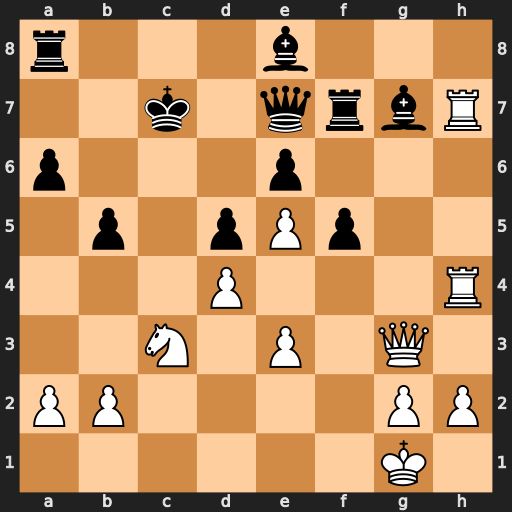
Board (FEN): r3b3/2k1qrbR/p3p3/1p1pPp2/3P3R/2N1P1Q1/PP4PP/6K1
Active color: w
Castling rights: -
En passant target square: -
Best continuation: Nxd5+ exd5 e6+ f4 Rxf4 Rxf4 Rxg7